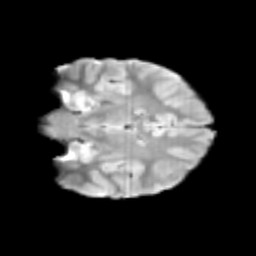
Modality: T2w
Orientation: coronal
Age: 11
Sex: male
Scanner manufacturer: siemens
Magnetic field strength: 3 T
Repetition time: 3.8 s
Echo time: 0.07 s